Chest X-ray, PA view. Patient: 33 years old, sex M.
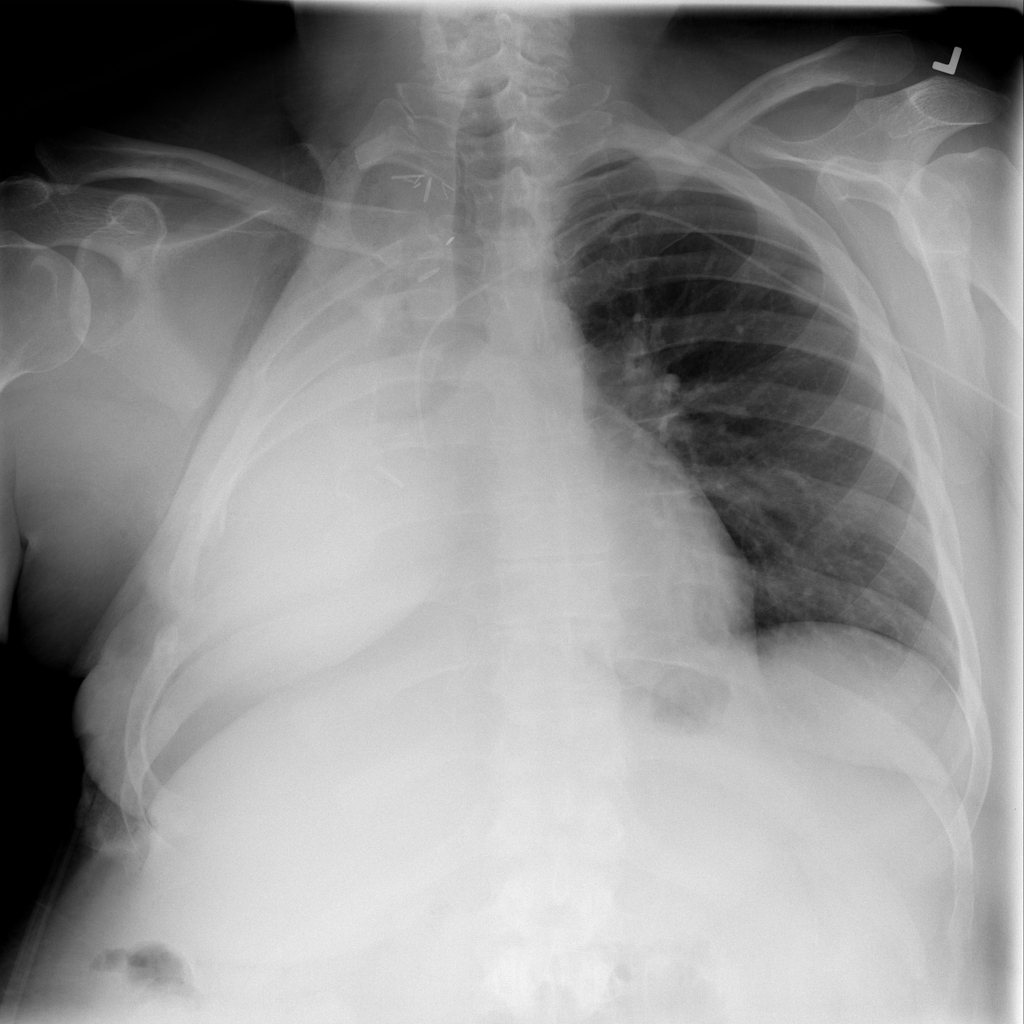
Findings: Nodule